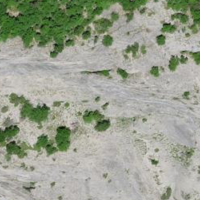
EUNIS habitat code: 48
Species observed at this site:
Bubo bubo
Falco peregrinus